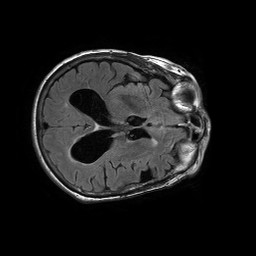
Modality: FLAIR
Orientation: axial
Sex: female
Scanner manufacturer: philips
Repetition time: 11 s
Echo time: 0.125 s